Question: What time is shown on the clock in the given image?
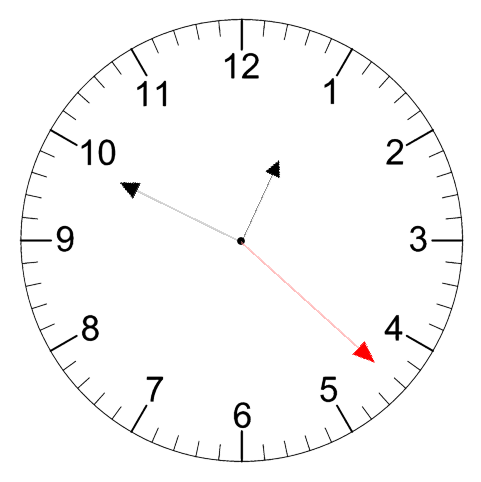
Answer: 12:49:22